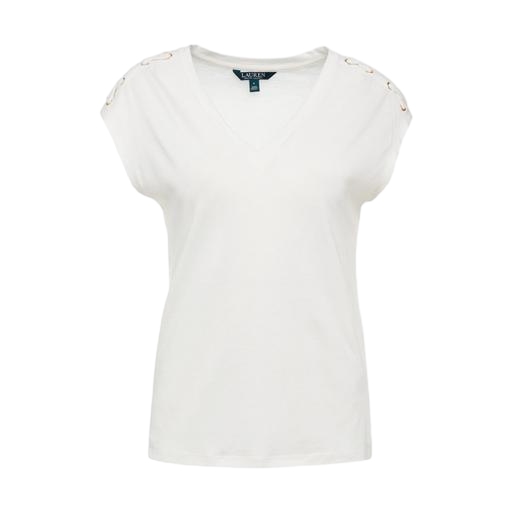
white pima t-shirt only macy, white jersey eyelet tee, white v-neck t-shirt only macy, white background